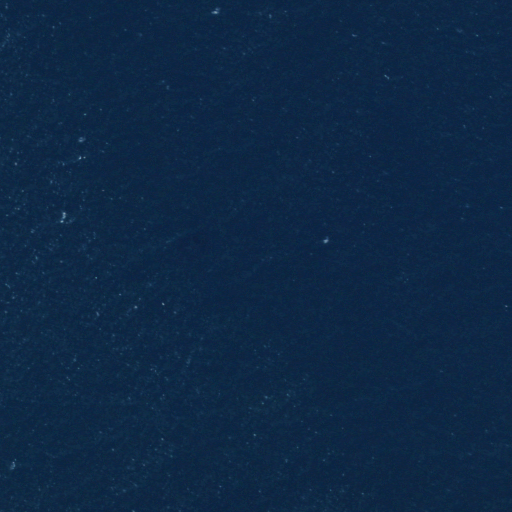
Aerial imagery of island in Oregon named Baltimore Rock containing only open water